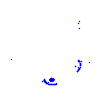
Particle: electron